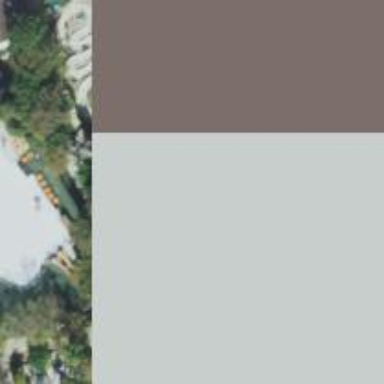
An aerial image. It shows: Water slide attraction.